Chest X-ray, AP view. Patient: 74 years old, sex F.
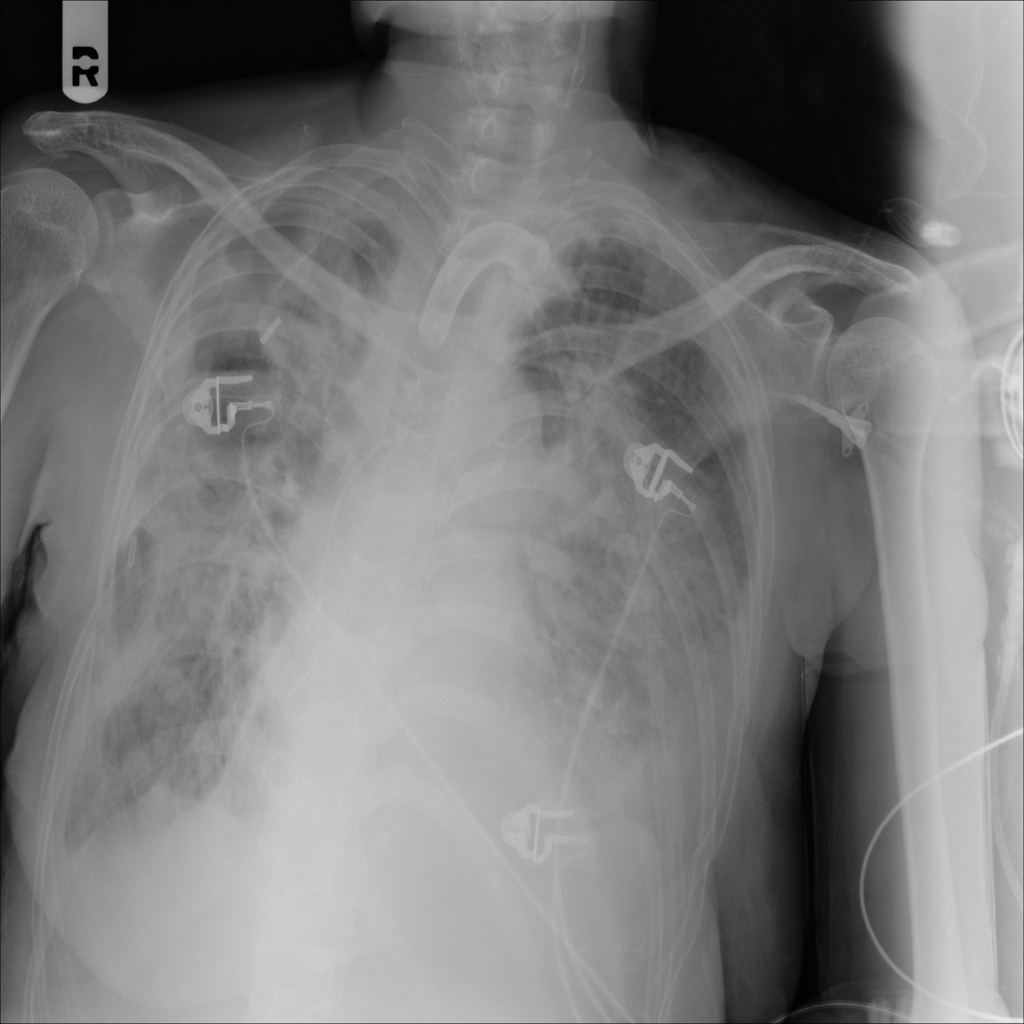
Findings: Consolidation, Infiltration